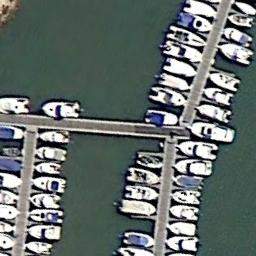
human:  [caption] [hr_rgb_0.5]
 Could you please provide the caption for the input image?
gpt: Many yachts are neatly arranged on the sea side of the harbor .

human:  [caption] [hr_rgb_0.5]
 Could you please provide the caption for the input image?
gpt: The harbor has lots of neatly docked boats and the color of the waters is green .

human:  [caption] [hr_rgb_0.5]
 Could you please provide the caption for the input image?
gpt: Many ships are in the harbor .

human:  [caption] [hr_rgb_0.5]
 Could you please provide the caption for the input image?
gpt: There was a line of cars parked on the road by the harbor .

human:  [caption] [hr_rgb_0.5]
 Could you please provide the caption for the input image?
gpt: There are many ships docked neatly at the harbor .